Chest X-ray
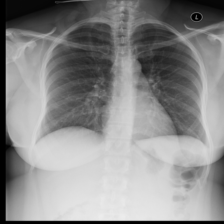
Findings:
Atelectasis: negative
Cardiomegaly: negative
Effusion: negative
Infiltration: negative
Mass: negative
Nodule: negative
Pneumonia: negative
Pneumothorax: negative
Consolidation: negative
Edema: negative
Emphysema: negative
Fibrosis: negative
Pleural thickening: negative
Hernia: negative